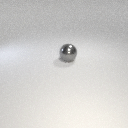
large gray metal sphere